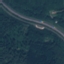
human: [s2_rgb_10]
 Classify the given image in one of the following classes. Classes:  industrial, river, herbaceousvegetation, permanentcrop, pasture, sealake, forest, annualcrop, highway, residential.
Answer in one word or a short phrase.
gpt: Highway